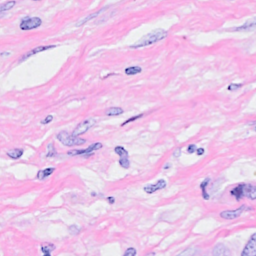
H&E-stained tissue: Breast